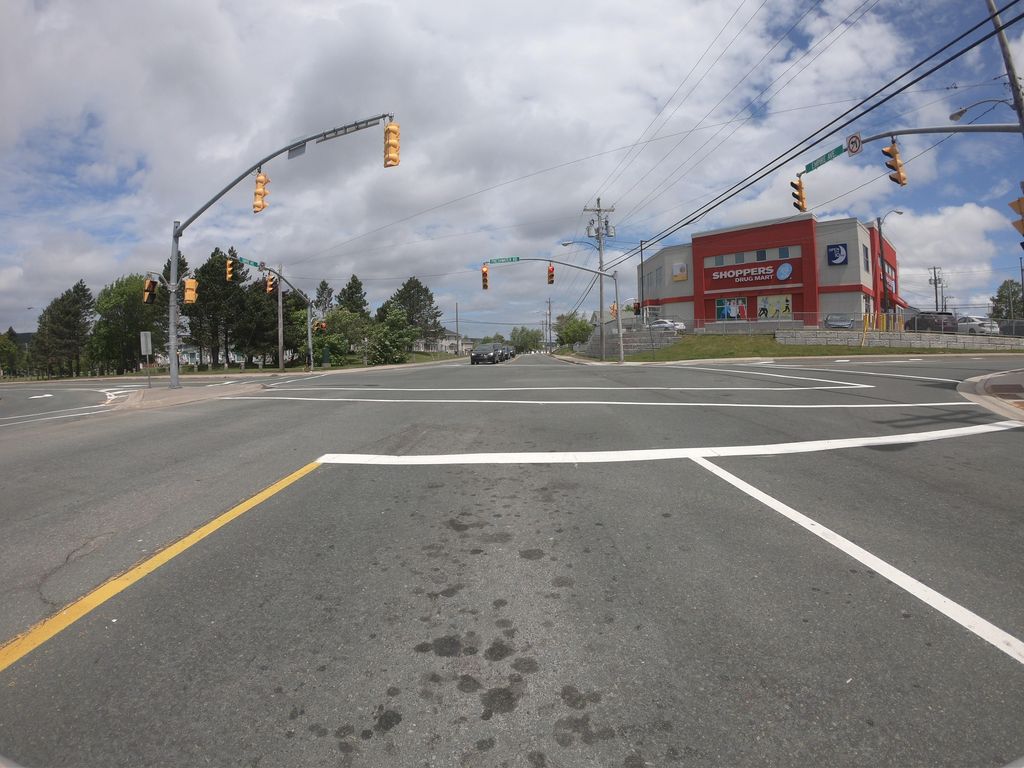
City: st_johns